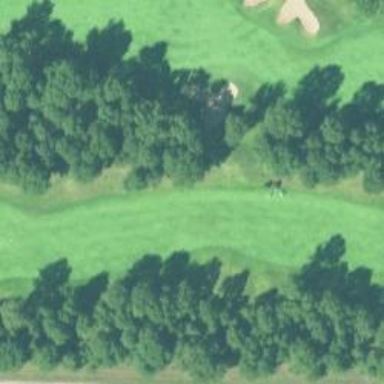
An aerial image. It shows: View of golf hole.